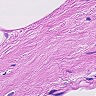
Metastatic tissue present: no